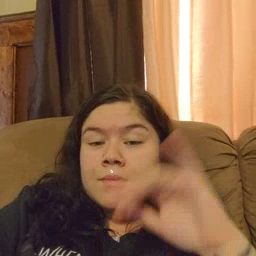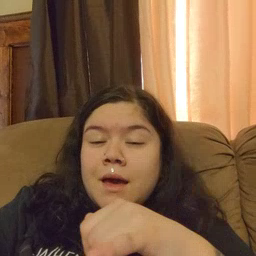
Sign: that